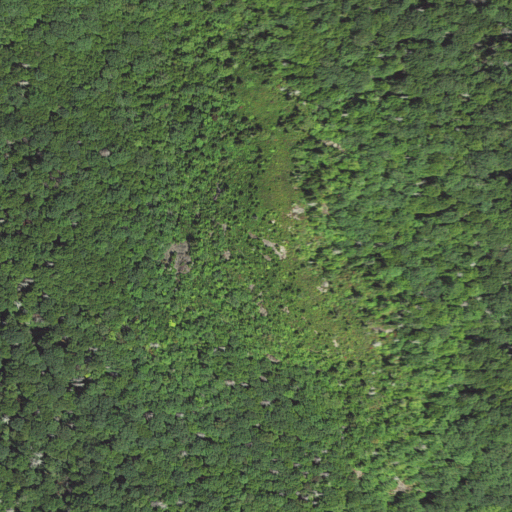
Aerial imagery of mountain in North Carolina named Bear Wallow Knob containing mixed forest, deciduous forest, and evergreen forest